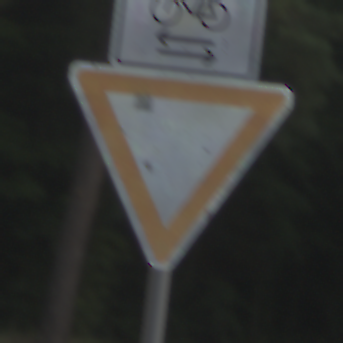
Verkehrszeichen: VorfahrtGewaehren
Zusatzzeichen oben: RichtungsangabeDurchPfeile9
Umgebung: Outdoor, Nature
Tageszeit: SunriseSunset
Wetter: PartlyCloudy
Licht: Natural
Jahreszeit: NotSpecified
Kontrast: MediumContrast